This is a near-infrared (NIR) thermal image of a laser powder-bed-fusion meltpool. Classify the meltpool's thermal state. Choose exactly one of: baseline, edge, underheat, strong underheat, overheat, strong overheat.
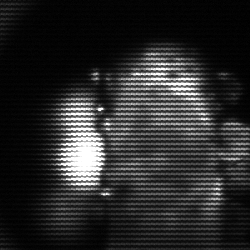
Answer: strong underheat